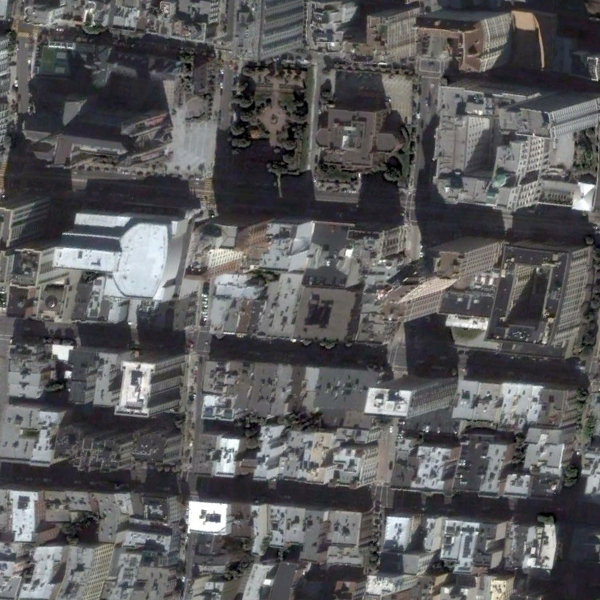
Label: Commercial